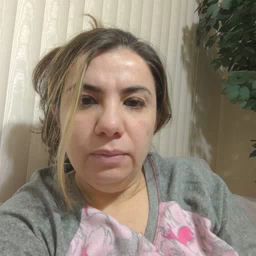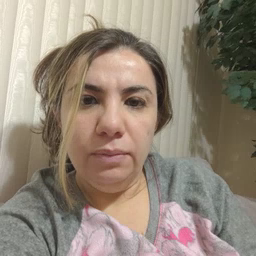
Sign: fine